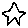
Label: star